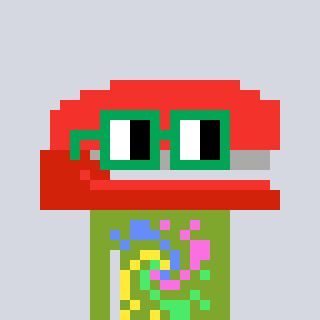
a pixel art character with square green glasses, a stapler-shaped head and a slimegreen-colored body on a cool background